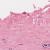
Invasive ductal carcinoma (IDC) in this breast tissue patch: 1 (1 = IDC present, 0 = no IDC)